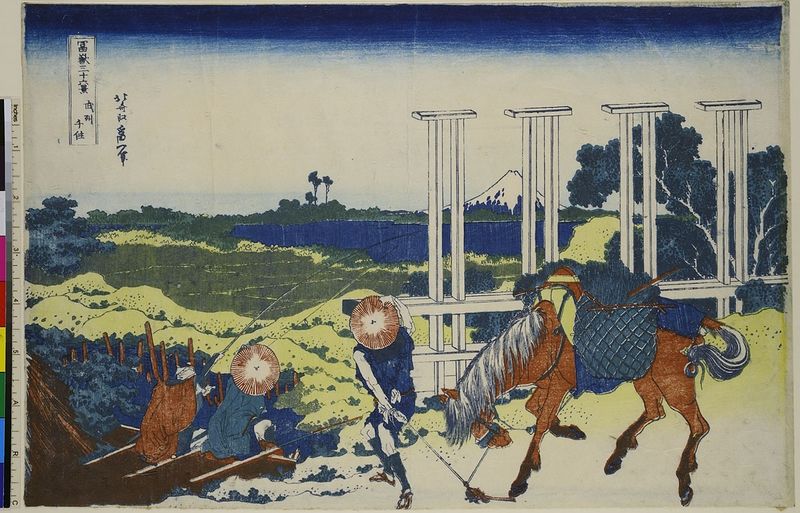
Titel: Senju in der Provinz Musashi, Blatt 7 aus der Serie: 36 Ansichten des Fuji
Künstler: Katsushika Hokusai
Standort: Hamburg
Institution: Museum für Kunst und Gewerbe Hamburg
Schlagwörter: baum, berg, blau, himmel, mann, wasser, bäume, landschaft, see, bunt, hut, hüte, köpfe, männer, feld, hügel, bauern, boot, pferd, mähne, sattel, schweif, holzschnitt, japan, wellen, fischer, berge, gebirge, querformat, schriftzeichen, stadtansicht, vulkan, kanu, druckgraphik, druckgrafik, koloriert, chinesisch, zeit, farbholzschnitt, angler, reittiere, lasttiere, angelrute, landschaften, landschaftsdarstellung, edo, japanische kunst, fuji, reproduktionen, volcano, druckerzeugnisse, gewässer, volcan, ischhut